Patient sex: M
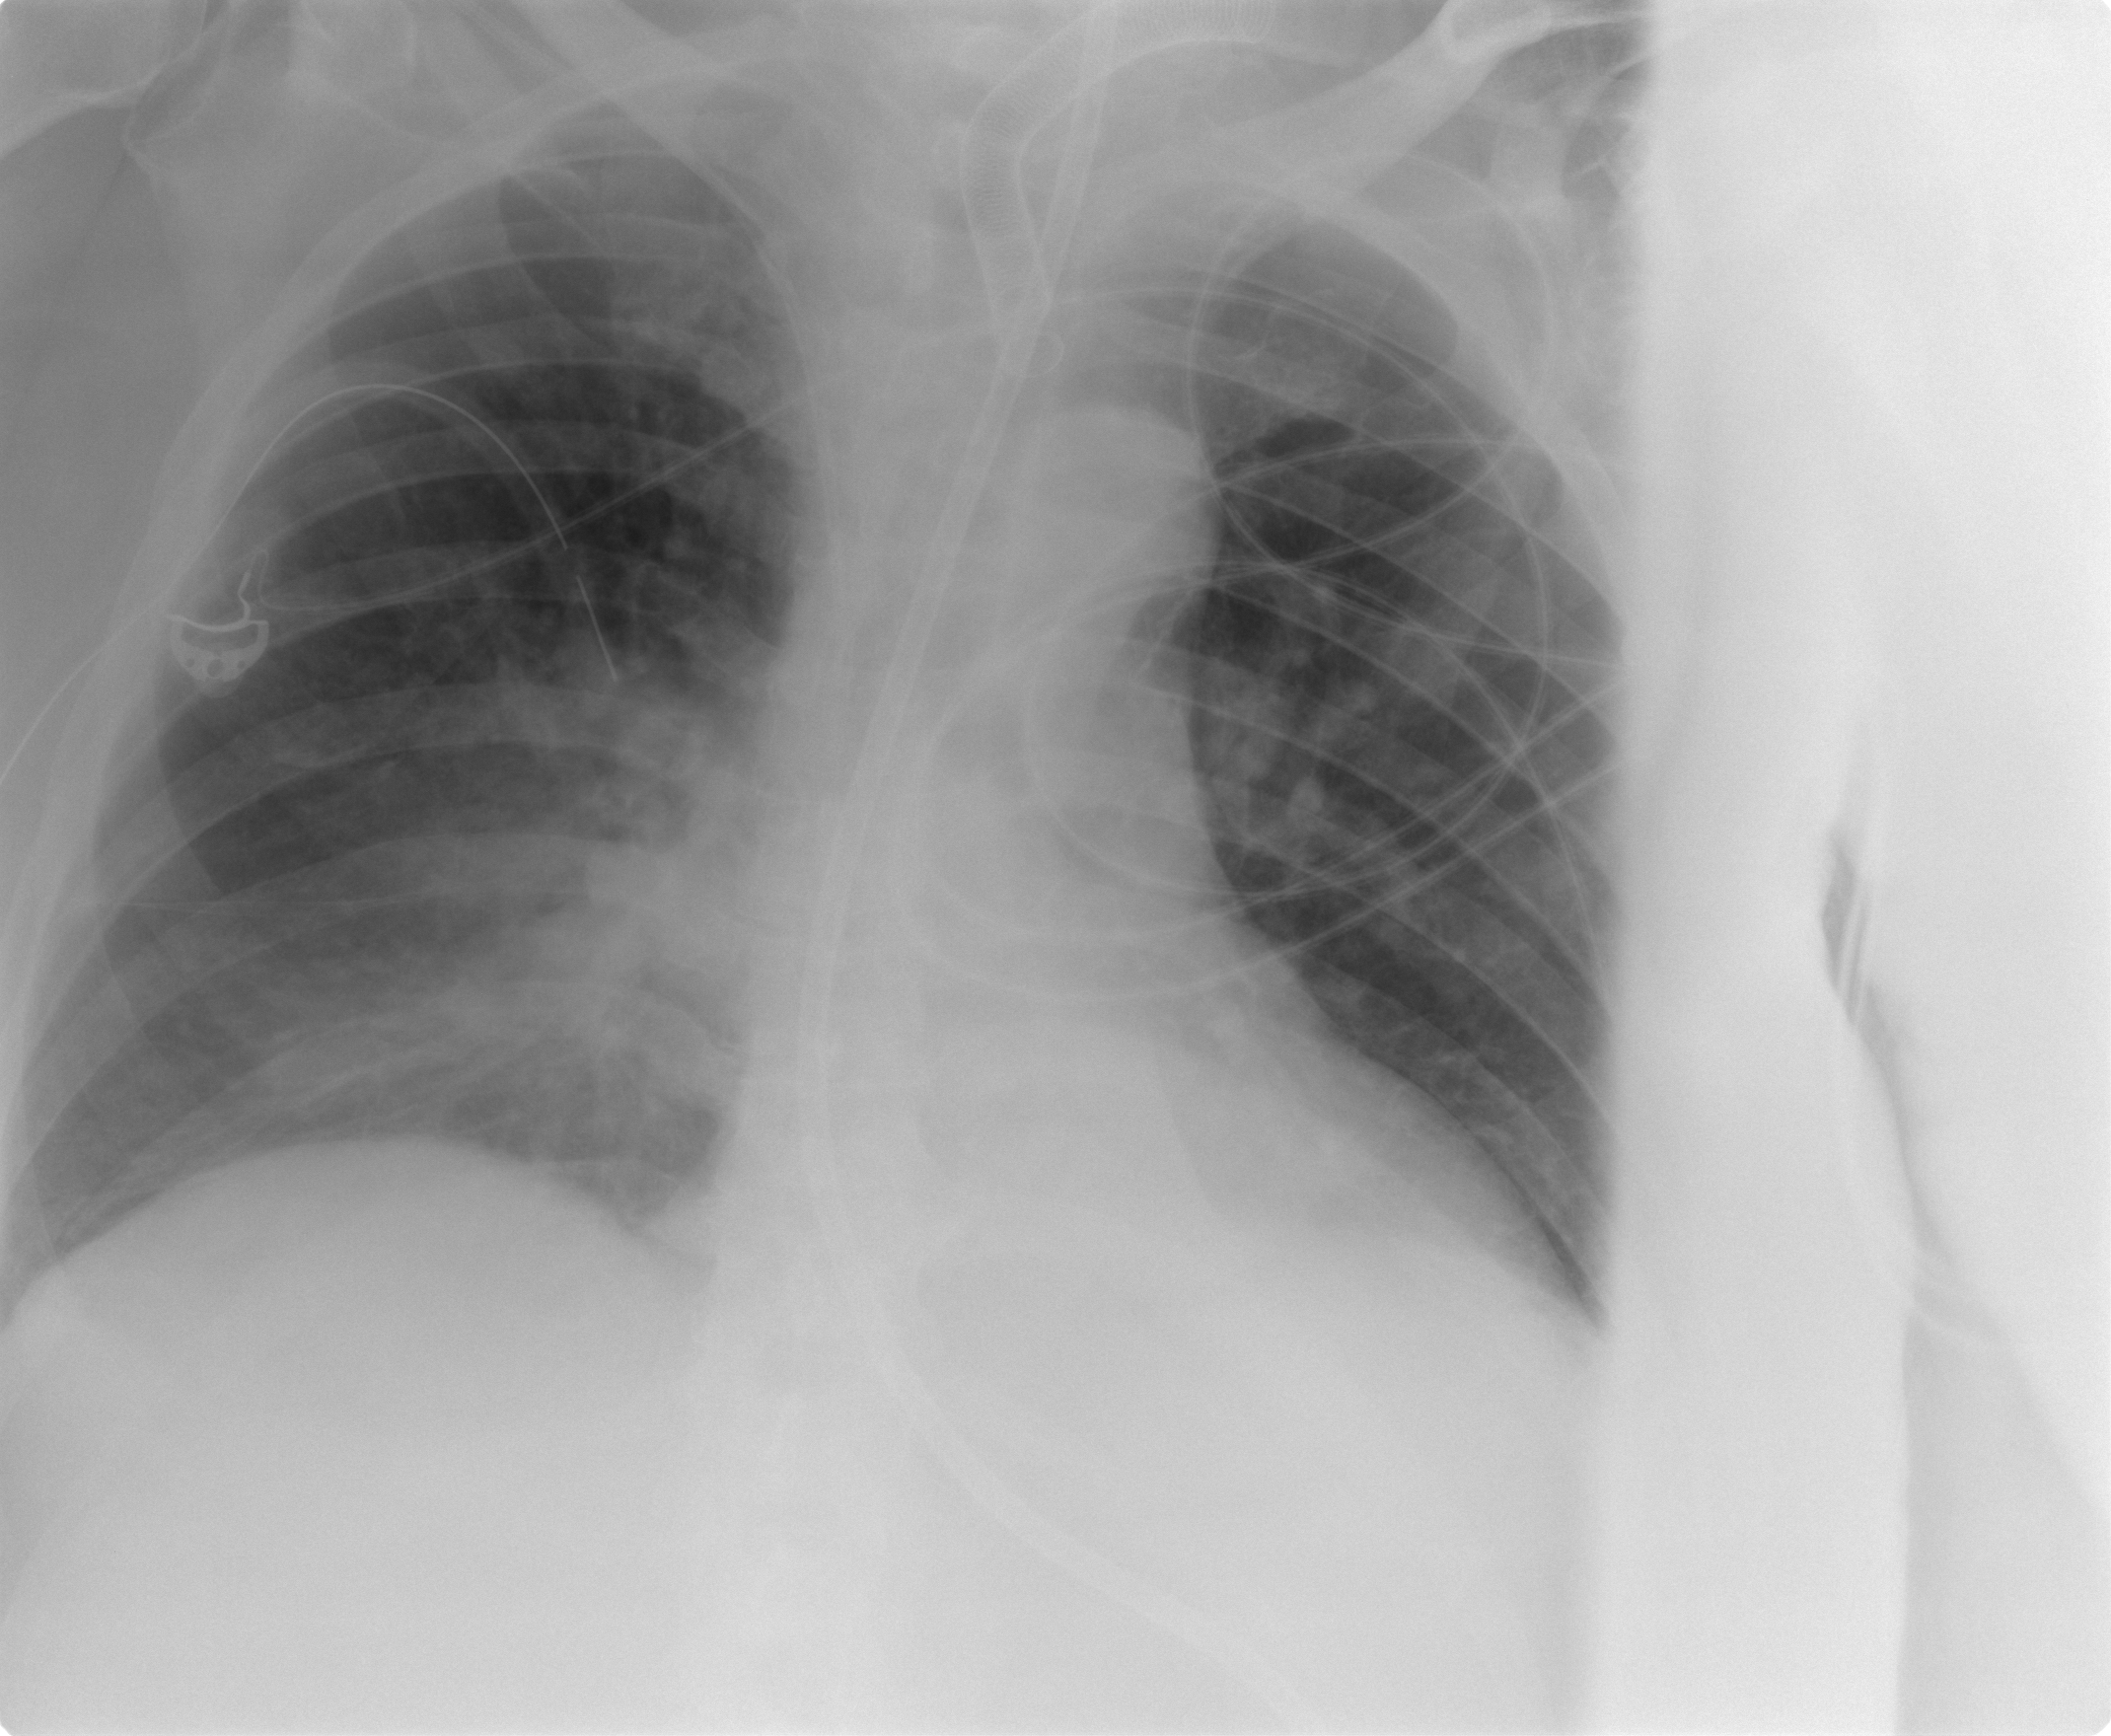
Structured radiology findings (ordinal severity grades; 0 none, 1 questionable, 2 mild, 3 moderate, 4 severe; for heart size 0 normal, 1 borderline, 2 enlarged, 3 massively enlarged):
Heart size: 0
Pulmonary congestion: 0
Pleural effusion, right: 0
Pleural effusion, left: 0
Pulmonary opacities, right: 2
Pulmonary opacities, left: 1
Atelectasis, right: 0
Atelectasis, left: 0